Field crop: tomato
Growth stage: 1
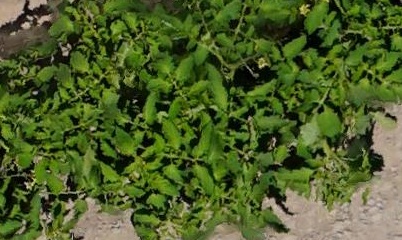
Species: tomato